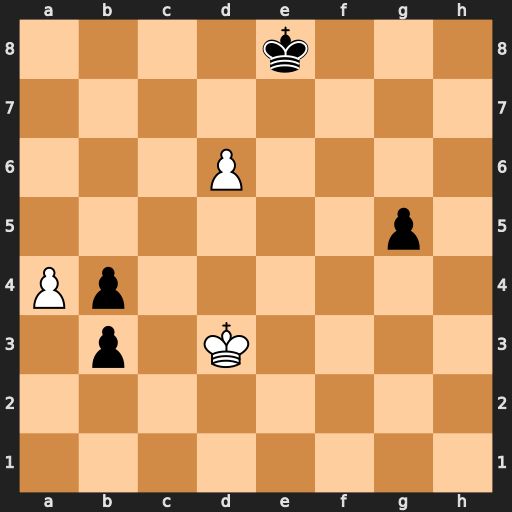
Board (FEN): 4k3/8/3P4/6p1/Pp6/1p1K4/8/8
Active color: w
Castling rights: -
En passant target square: -
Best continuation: a5 g4 a6 b2 Kc2 b1=Q+ Kxb1 Kd7 a7